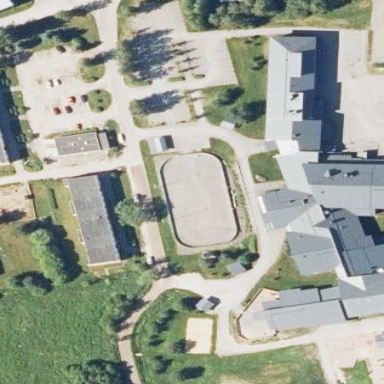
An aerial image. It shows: Ice rink designated for ice hockey under the category of leisure land.